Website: apple
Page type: cart
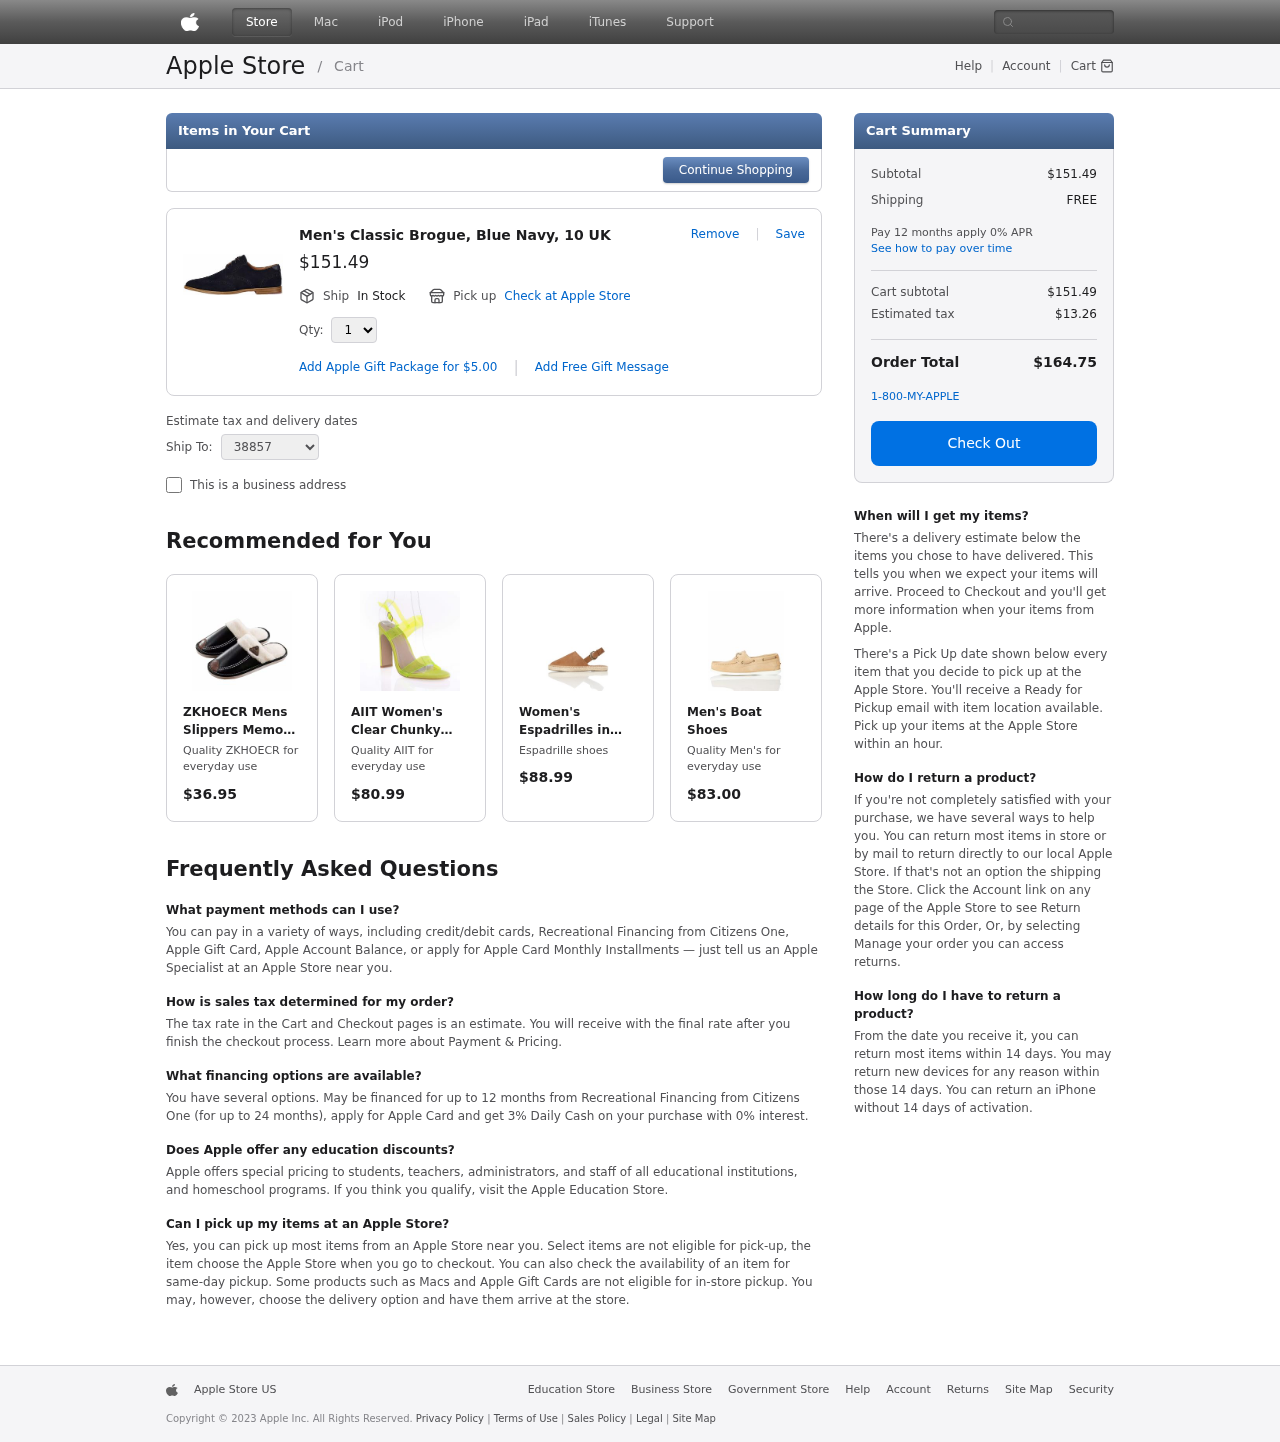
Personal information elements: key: PII_POSTCODE
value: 38857
Product elements: key: PRODUCT1_NAME
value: Men's Classic Brogue, Blue Navy, 10 UK
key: PRODUCT1_PRICE
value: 151.49
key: PRODUCT1_QUANTITY
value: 1
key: PRODUCT2_DESC
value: Quality ZKHOECR for everyday use
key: PRODUCT2_NAME
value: ZKHOECR Mens Slippers Memory Foam Indoor Leather Wide Soft Cozy Cotton Closed Toe Non-Slip Shoes Clo
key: PRODUCT2_PRICE
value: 36.95
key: PRODUCT3_DESC
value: Quality AIIT for everyday use
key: PRODUCT3_NAME
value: AIIT Women's Clear Chunky Square High Heel Sandals Green PVC Ankle Strap Open Toe Pumps with Buckle
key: PRODUCT3_PRICE
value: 80.99
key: PRODUCT4_DESC
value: Espadrille shoes
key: PRODUCT4_NAME
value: Women's Espadrilles in Suede with Slingback and Buckle, Brown (Tan), 6 UK
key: PRODUCT4_PRICE
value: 88.99
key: PRODUCT5_DESC
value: Quality Men's for everyday use
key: PRODUCT5_NAME
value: Men's Boat Shoes
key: PRODUCT5_PRICE
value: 83
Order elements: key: ORDER_SUBTOTAL
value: $151.49
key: ORDER_SHIPPING_COST
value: FREE
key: ORDER_SUBTOTAL2
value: $151.49
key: ORDER_TAX
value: $13.26
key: ORDER_TOTAL
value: $164.75